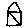
Label: house